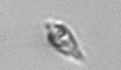
Label: Oxytoxum